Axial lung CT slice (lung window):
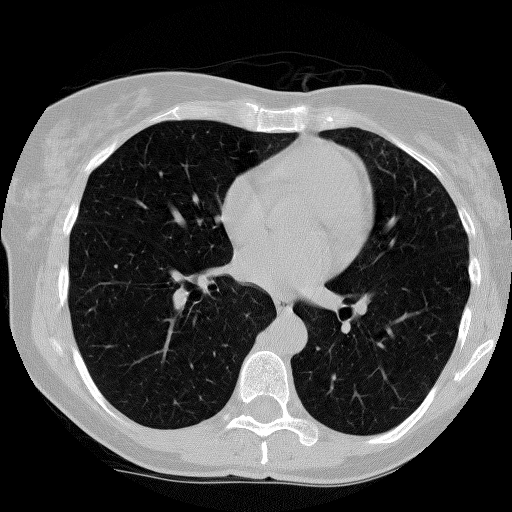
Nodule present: no